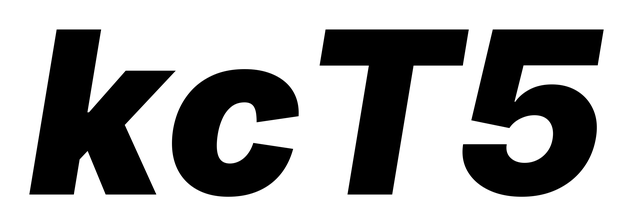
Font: Inter-Italic_Black_Italic